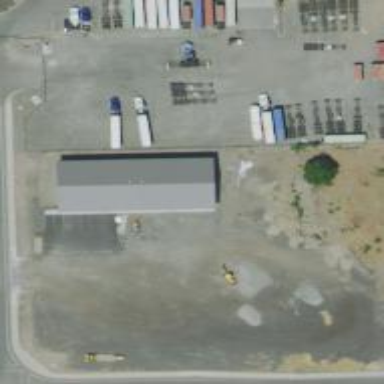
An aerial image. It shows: Industrial area.